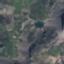
Land use / land cover: HerbaceousVegetation